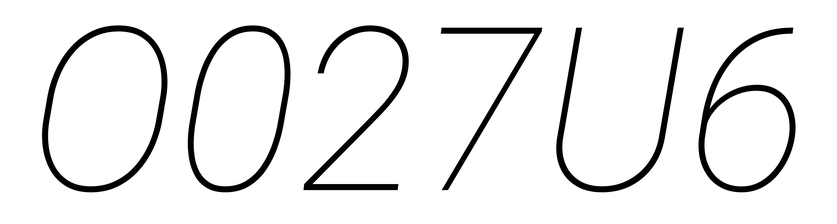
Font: Roboto-Italic_Thin_Italic